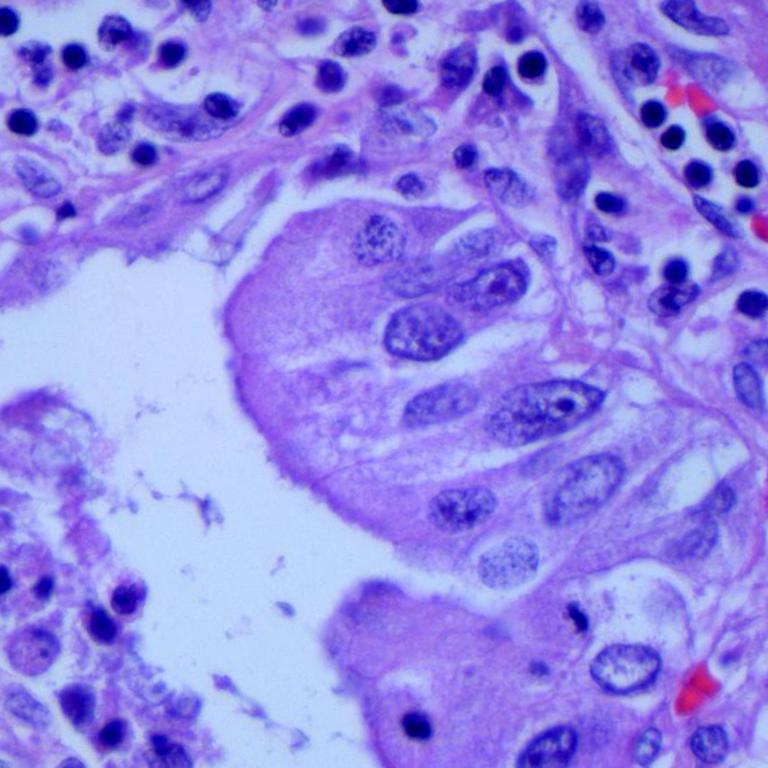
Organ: lung
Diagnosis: adenocarcinomas